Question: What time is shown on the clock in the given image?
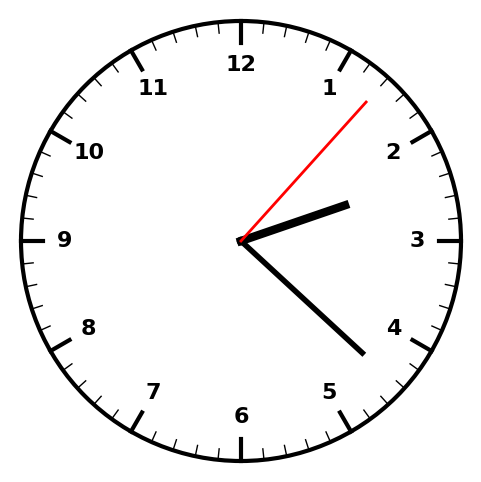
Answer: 02:22:07